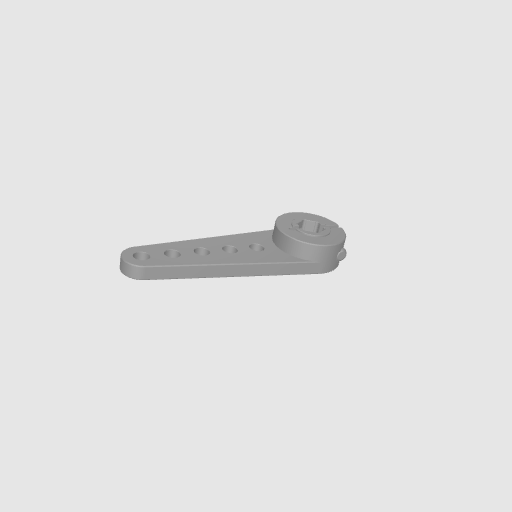
Part: ClampingControlArm